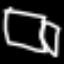
Label: bed